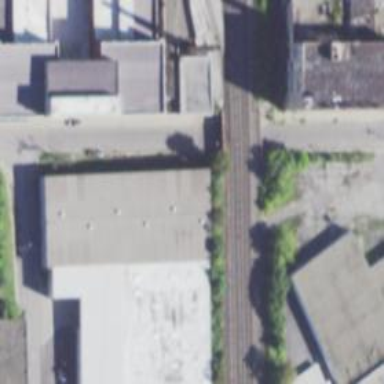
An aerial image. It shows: Abandoned railway.